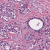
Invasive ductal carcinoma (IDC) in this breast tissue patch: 1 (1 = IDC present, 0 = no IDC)